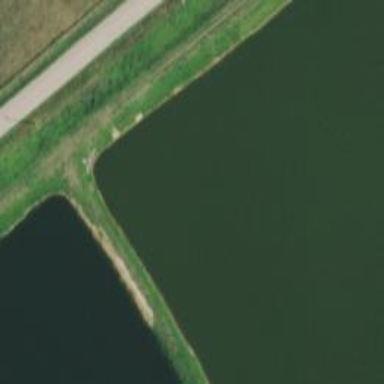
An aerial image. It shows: Reservoir.